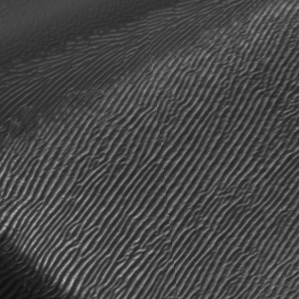
Label: frost